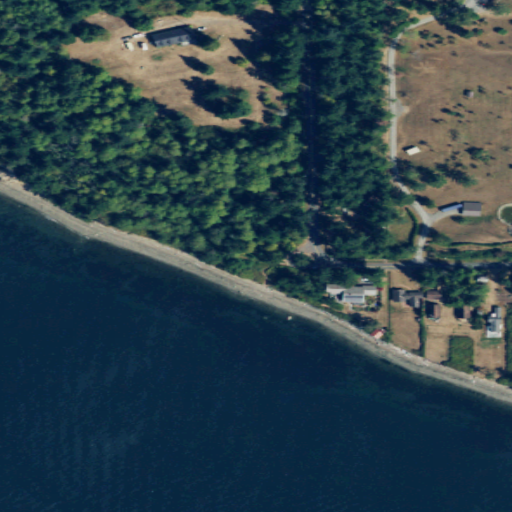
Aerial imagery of cape in Washington named Kellys Point containing open water, deciduous forest, shrub, barren land, open development, herbaceous wetlands, pasture, low intensity development, mixed forest, evergreen forest, grassland, and medium intensity development